Aerial crown-view tile of a tropical tree (Barro Colorado Island, Panama), acquired 20250616:
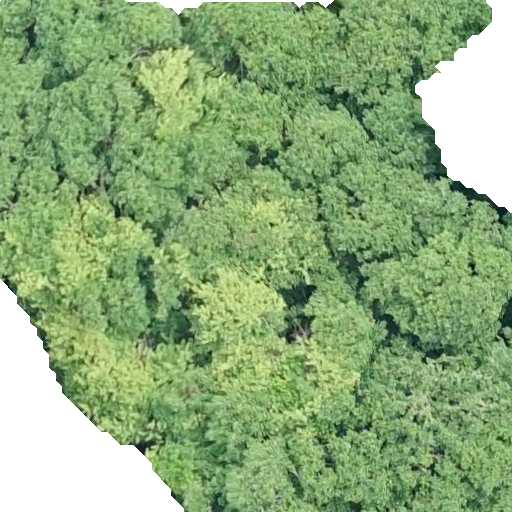
Species: Hieronyma alchorneoides
GBIF accepted scientific name: Hieronyma alchorneoides
Crown area: 391.331 m²